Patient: sex M, age 77
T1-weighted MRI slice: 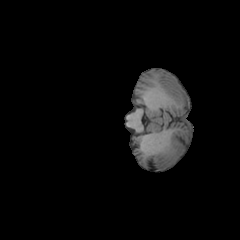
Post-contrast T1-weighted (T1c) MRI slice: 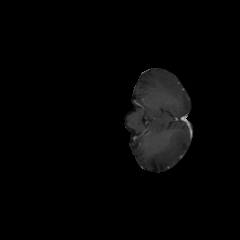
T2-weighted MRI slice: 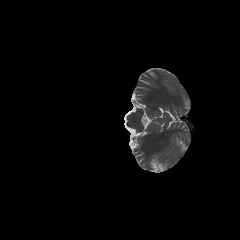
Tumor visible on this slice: no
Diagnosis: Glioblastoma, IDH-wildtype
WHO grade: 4